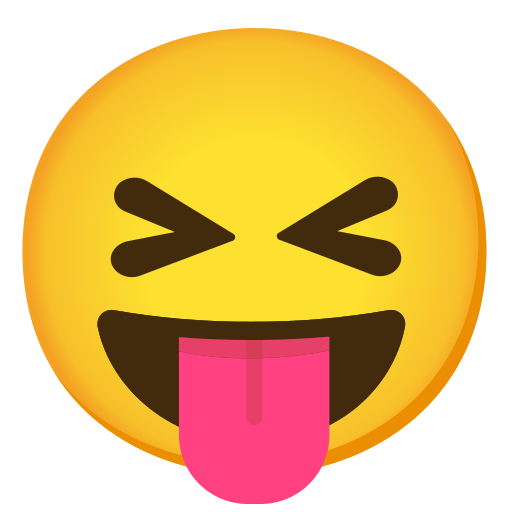
Emoji: 😝